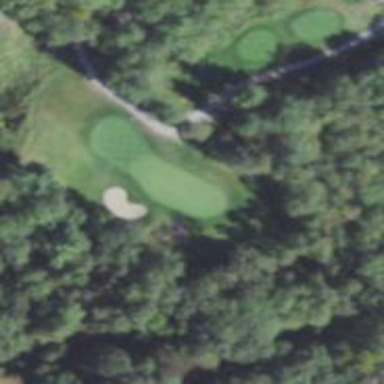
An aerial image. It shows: Golf hole.